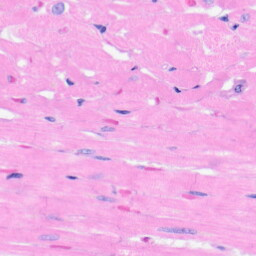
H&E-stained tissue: Heart